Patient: sex M, age 56
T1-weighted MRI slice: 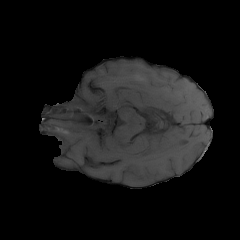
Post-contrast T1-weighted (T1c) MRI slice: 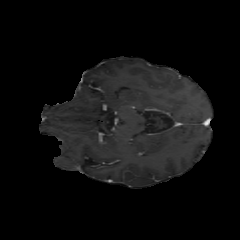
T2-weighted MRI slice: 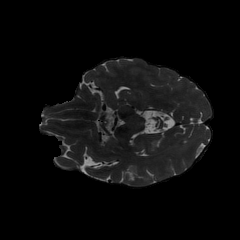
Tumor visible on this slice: no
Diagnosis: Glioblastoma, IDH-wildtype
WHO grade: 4